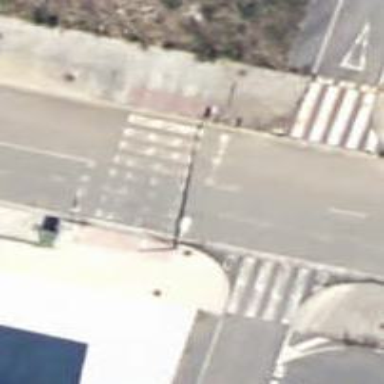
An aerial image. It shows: Zebra crossing on the road.